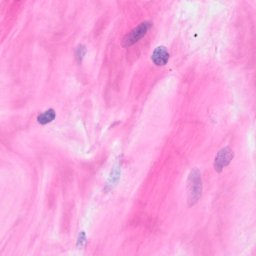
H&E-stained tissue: Breast